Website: macys
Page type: billing-address
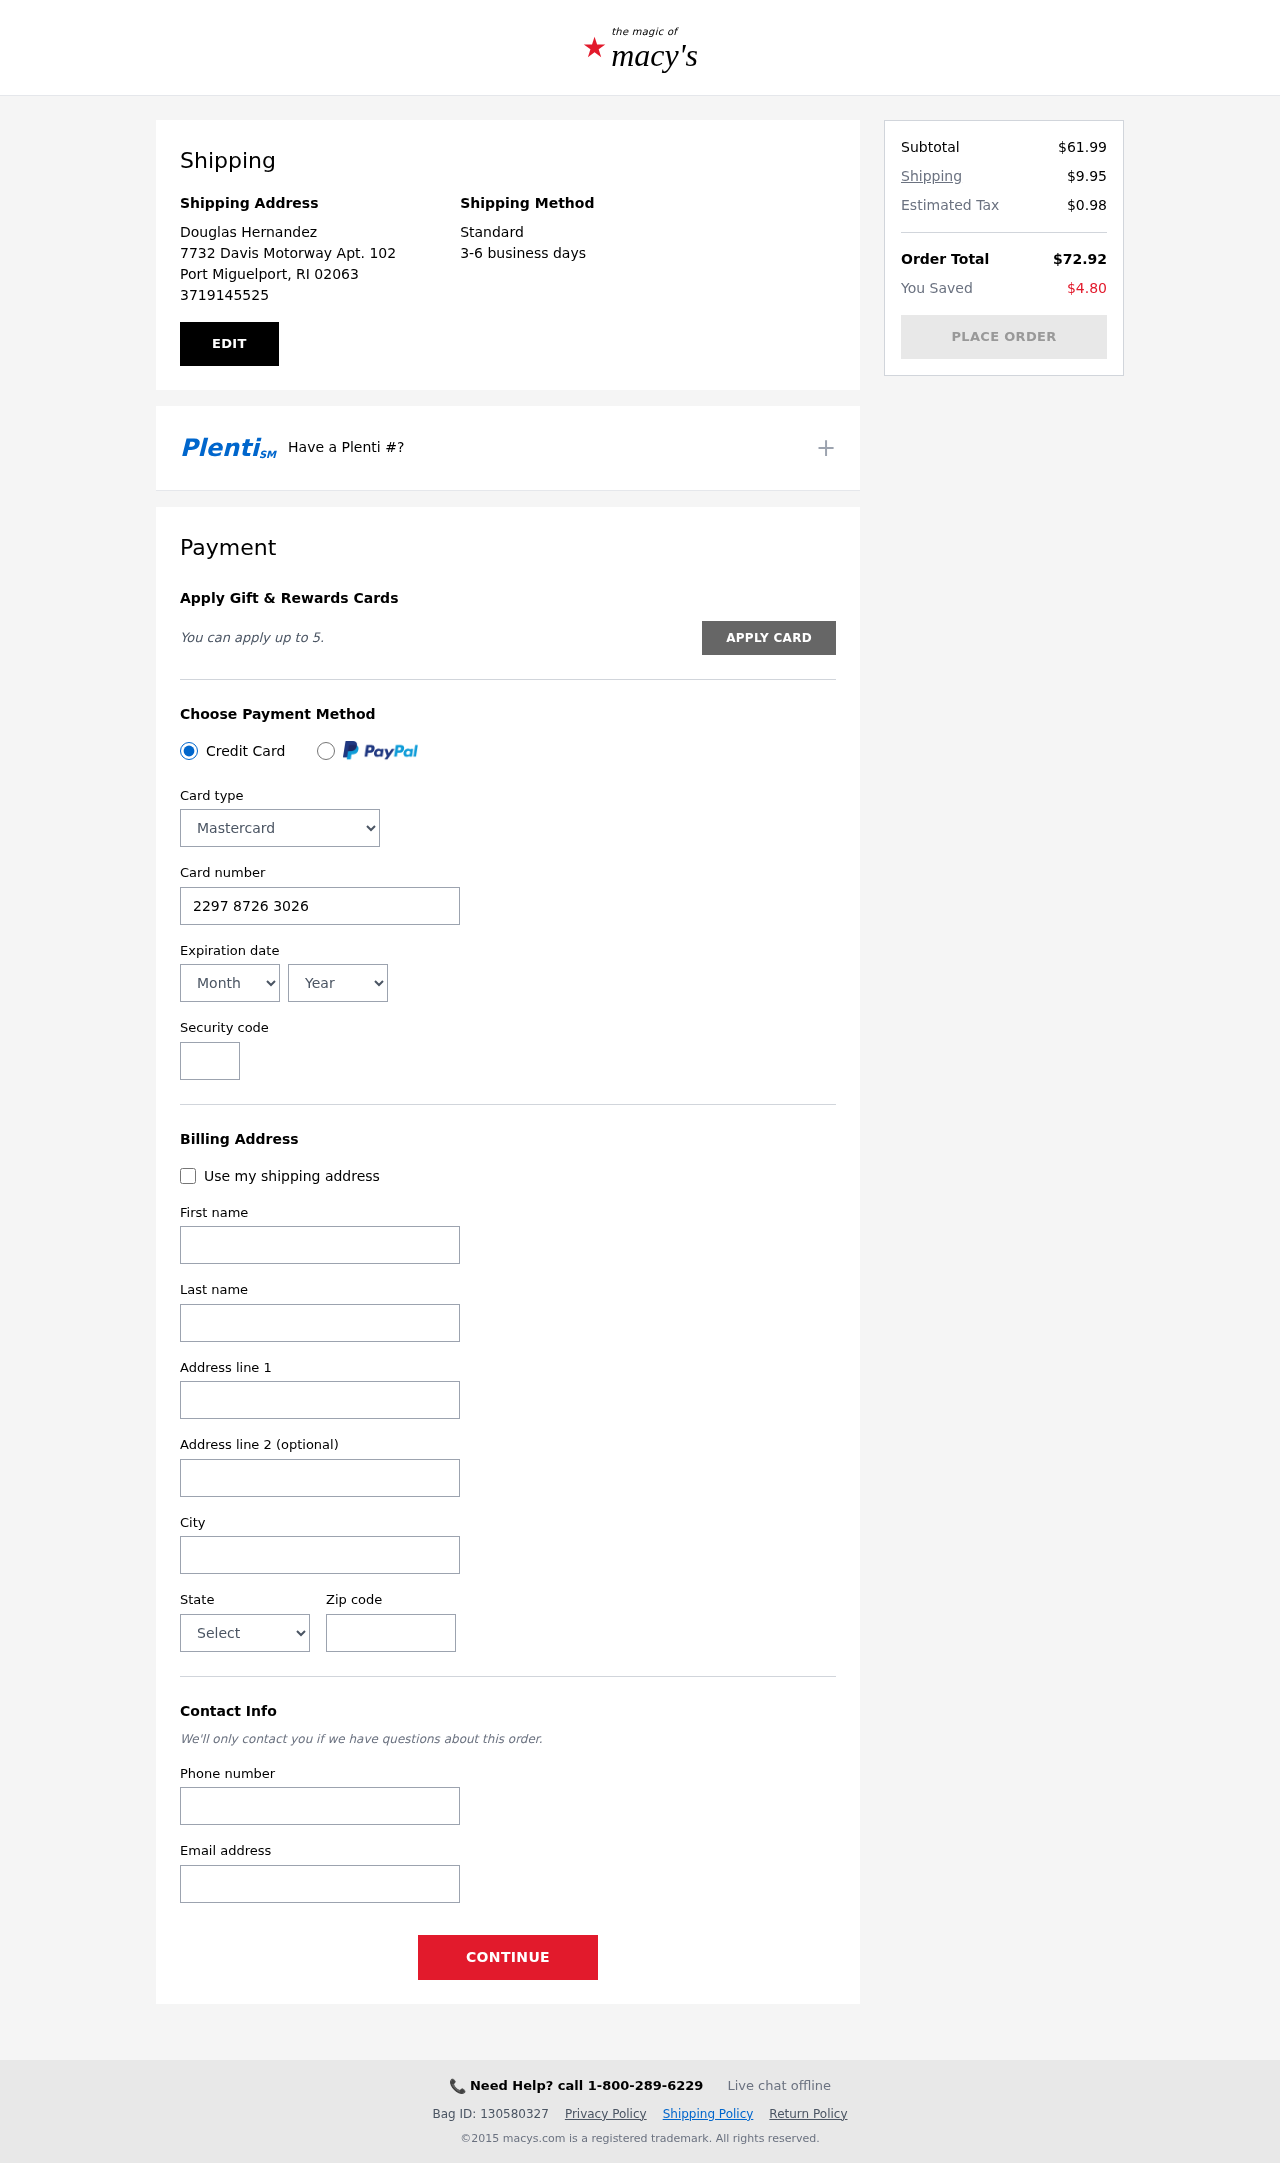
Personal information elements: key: PII_CARD_CVV
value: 050
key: PII_CARD_EXPIRY_MONTH
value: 10
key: PII_CARD_EXPIRY_YEAR
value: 28
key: PII_CARD_NUMBER
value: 2297 8726 3026 5130
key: PII_CARD_TYPE
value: Mastercard
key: PII_CITY
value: Port Miguelport
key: PII_CITY_STATE_ZIP
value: Port Miguelport, RI 02063
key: PII_EMAIL
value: dhernandez@hotmail.com
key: PII_FIRSTNAME
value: Douglas
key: PII_FULLNAME
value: Douglas Hernandez
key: PII_LASTNAME
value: Hernandez
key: PII_PHONE
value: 3719145525
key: PII_POSTCODE
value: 02063
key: PII_STATE
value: Rhode Island
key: PII_STREET
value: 7732 Davis Motorway Apt. 102
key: PII_STREET2
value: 57562 Carr Rest Suite 508
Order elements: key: ORDER_SUBTOTAL
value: $61.99
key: ORDER_SHIPPING_COST
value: $9.95
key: ORDER_TAX
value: $0.98
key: ORDER_TOTAL
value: $72.92
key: ORDER_SAVINGS
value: $4.80